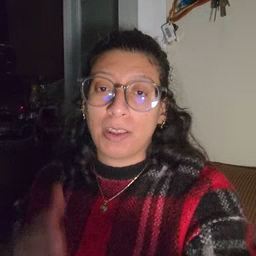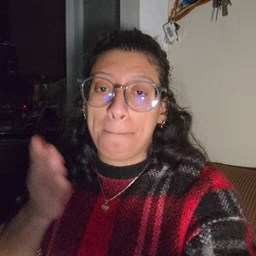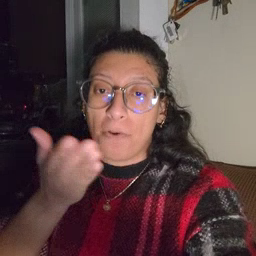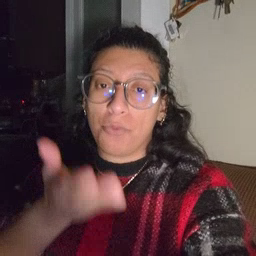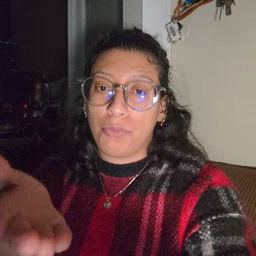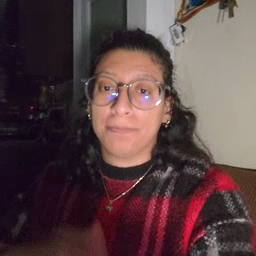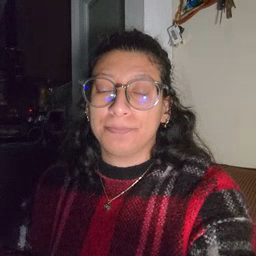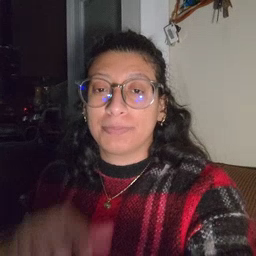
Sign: boat